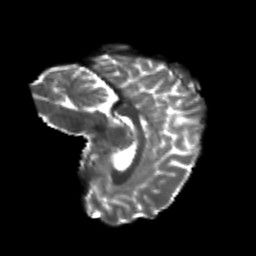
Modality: T2w
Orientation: sagittal
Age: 20
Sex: female
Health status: healthy
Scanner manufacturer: philips
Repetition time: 7.39 s
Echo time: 0.08599 s